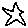
Label: star